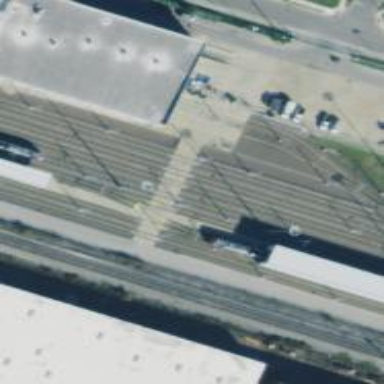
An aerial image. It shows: Light rail yard with electrified contact lines.